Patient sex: M
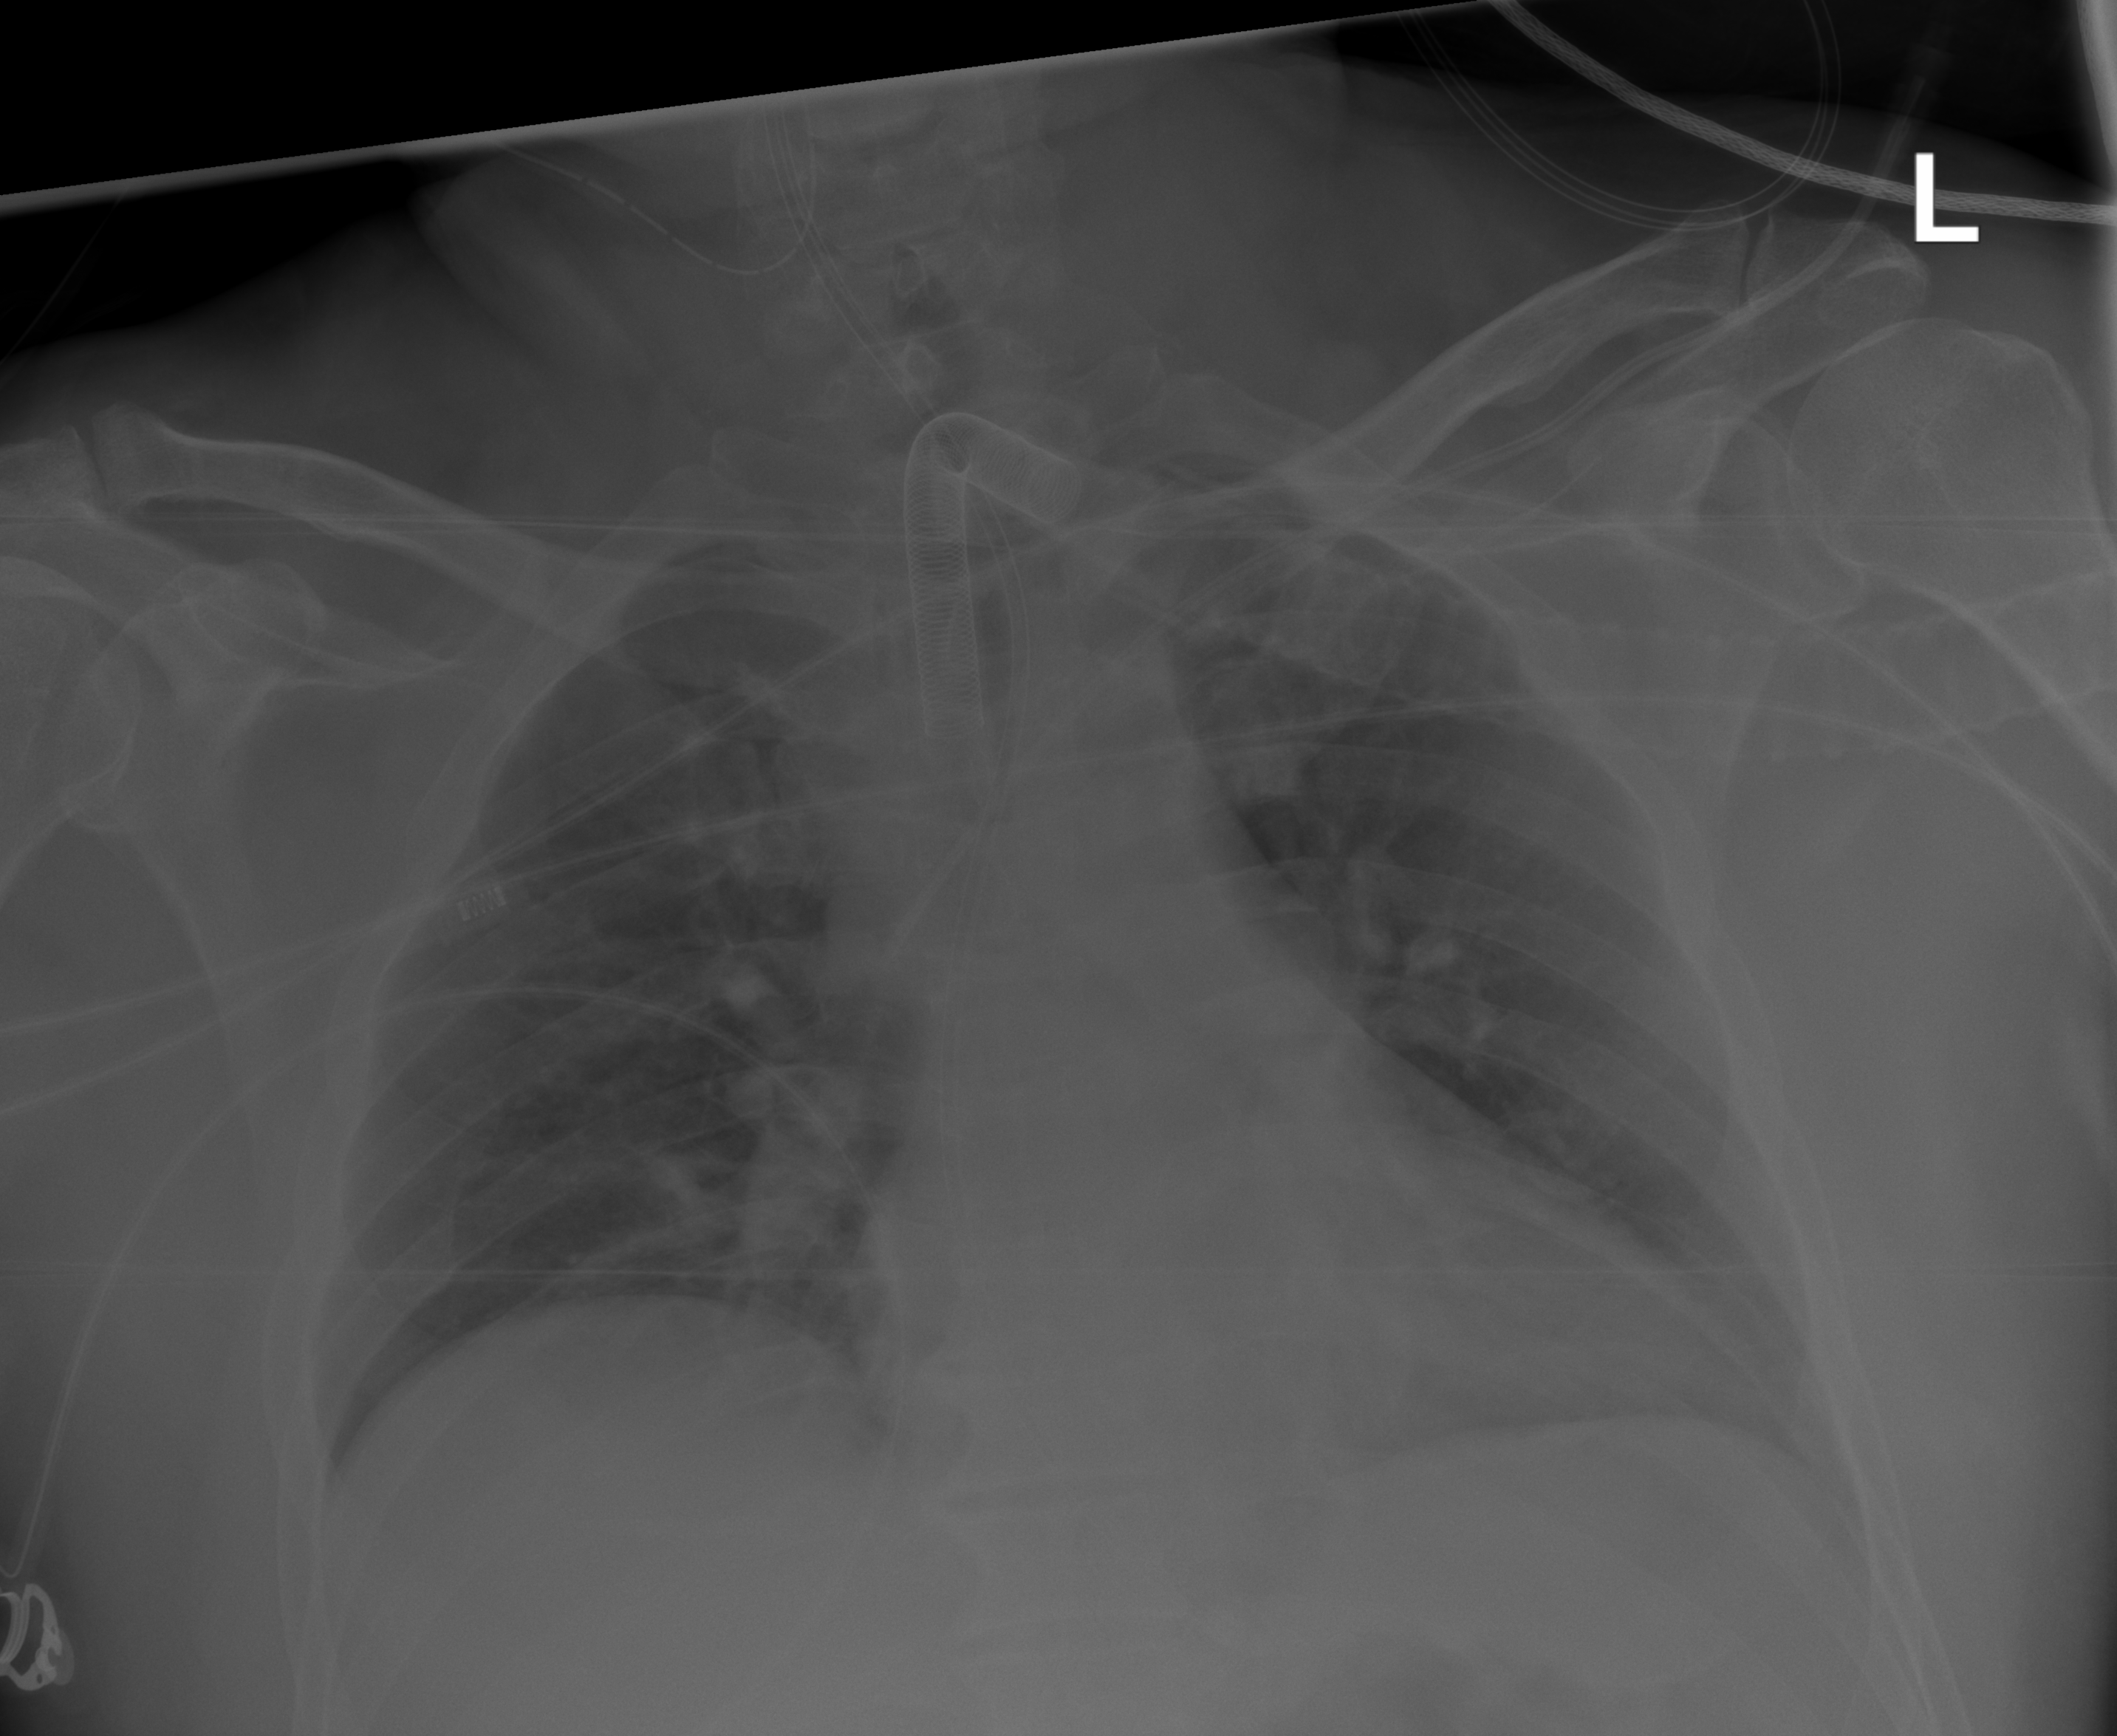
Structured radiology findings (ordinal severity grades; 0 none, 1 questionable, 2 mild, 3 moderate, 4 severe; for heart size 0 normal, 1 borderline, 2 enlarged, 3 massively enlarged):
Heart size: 0
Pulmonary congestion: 1
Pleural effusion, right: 0
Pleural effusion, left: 0
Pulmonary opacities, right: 0
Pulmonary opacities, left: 0
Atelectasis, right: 0
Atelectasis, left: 0